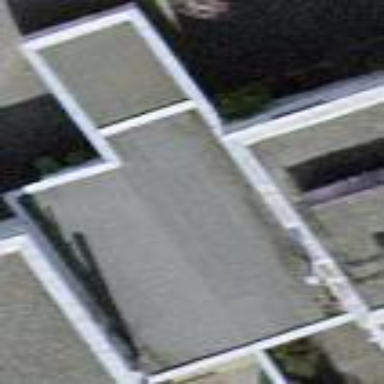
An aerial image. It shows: Garage.